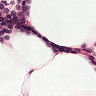
Metastatic tissue present: no